Question: I am using an example from <URL> as "Compute Mean Value with MapReduce" in MATLAB 2014b. When I run the example, the below error comes:
> Starting parallel pool (parpool) using the 'local' profile ... Error
using mapreducer (line 96) Failed to start a parallel pool. (For
information in addition to the causing error, validate the profile
'local' in the Cluster Profile Manager.)Error in gcmr (line 34)
mr = mapreducer();Error in mapreduce (line 94)
mrcer = gcmr();Error in MapReduceFunction (line 10) meanDelay = mapreduce(ds,
@Mapper1, @Reducer1);Caused by:
Error using parallel.internal.pool.InteractiveClient/start (line 329)
Failed to start pool.
Error using parallel.Job/submit (line 304)
All dimension arguments must be greater than zero
I checked the 'local' profile which has some problems as follows in the figure:

How we can fix the problem?
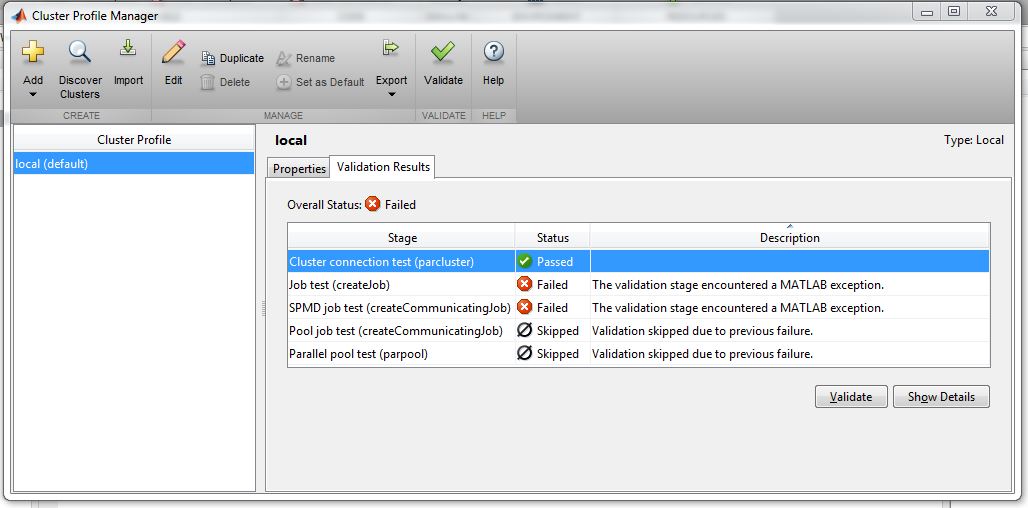
Answer: Using 'mapreducer(0)' only negatively affects the performance for large problems. This setting basically tells 'mapreduce' to use only your local MATLAB session to process the data, so for small problems this works out to be quicker than the overhead required for running in parallel. This simple example problem is one such case.
See this page in the PCT doc for more info:
<URL>